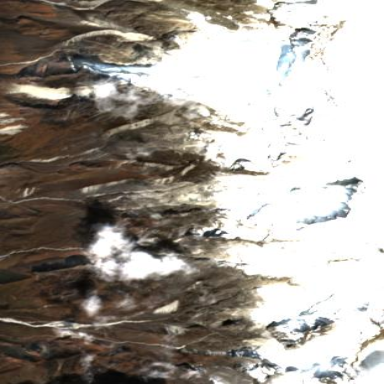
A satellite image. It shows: Stunning view of glacier.